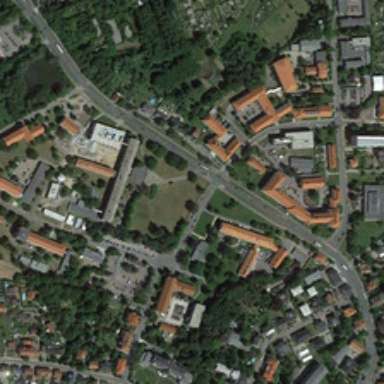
On both sides of the road are houses with lots of red roofs .